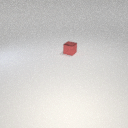
small red metal cube